Question: I am working on a calender.

The structure is simple: The outer div '#calender' contains all the date-fields with class '.field' and ID as '#DD-MM-YYYY'. Now, I want the month name on top ("January") to February when the user scrolls past the '#01-02-2015' DIV and so on... So the month name is dynamic.
HOW do I detect which div is scrolled to?
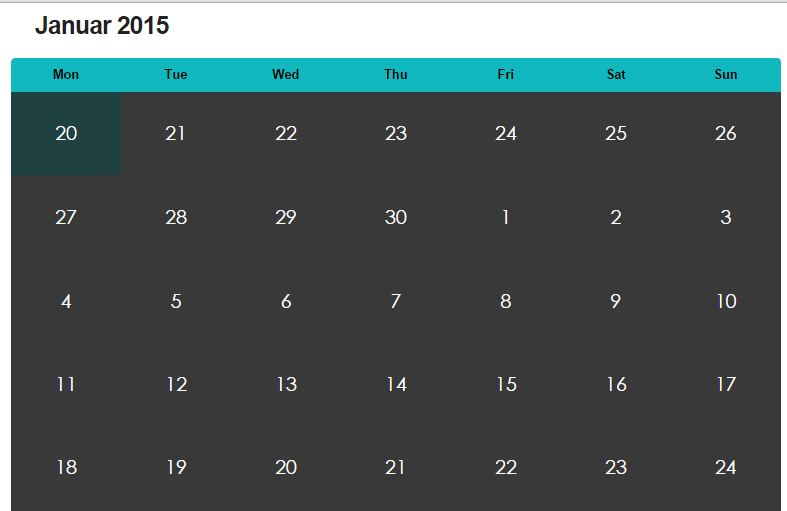
Answer: You can't really know which div is scrolled . You can compare the original location of a div (relative to document), and see if the scrolled window has reached that location.
'window.pageYOffset' will give you the number of pixels the document has already scrolled to, whenever it is requested. Now what you'll need is to attach an event listener to the 'scroll' event, give it the relative-to-document-top location of '#01-02-2015' div, and checks to see if 'window.pageYOffset' is greater than that. If it is, you can replace the month name. If it's less, you can replace it back.
To know the '#01-02-2015' div's offset relative to document, you can jquery's 'offset()' function, or try out the following and let me know if it works:
'''
function getOffsetTop(element){
var offsetTop = 0;
do {
if ( !isNaN( element.offsetTop ) )
offsetTop += element.offsetTop;
} while( element = element.offsetParent );
return offsetTop;
}
'''
(Adapted from <URL>
** **
So, as you say the 'getOffsetTop' function works. At page load, you'll want to get the locations/offsets of all the '.first' div's, and let's assume you also gave them a class or 'data-id' with the specific month. So, let's start by creating an array of these values, like:
'''
var firsts = document.querySelectorAll('.first');
var array = []
for(var i=0;i<firsts.length;i++)
array.push({month:firsts[i].getAttribute('data-id'), offset:getOffsetTop(firsts[i])});
'''
Now you have an array that looks like '[{month:'january',offset:214},{month:'february',offset:462}...]'.
Again, without looking at code, I'm thinking you will need to have a global (or anyway declared outside the scroll function) variable, declared at load time, that stores the index of the current month being looked at (assuming 'window.pageYOffset' is zero then, you can start with array[0]). The scroll function will need to keep checking against the array item before and after this month to see if either of those scroll points are being reached, and if so, change the div content as you need, and also update the 'currentMonth' variable. Something like:
'''
var currentMonth = 0;
window.onscroll = function(){
var index = currentMonth;
if(array[index-1] && window.pageYOffset < array[index-1].offset)){
// change the specific div's innerHTML to that of previous one. You can also target a particular 'first' by using document.querySelector('.first[data-id="'+array[index].month+"]'):
currentMonth = currentMonth - 1;
}
else if(array[index+1] && window.pageYOffset > array[index+1].offset)){
// change the div to next one
currentMonth = currentMonth + 1;
}
}
'''
I haven't tested any of this but let me know how you make out, or if the console throws errors.
** **: MDN reference (<URL> recommends using 'window.pageYOffset' instead of 'window.scrollY' for cross-browser compatibility, so I've updated my answer.